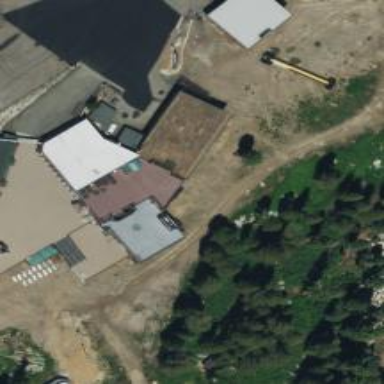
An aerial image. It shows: Mountain rescue station.